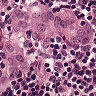
Metastatic tissue present: yes